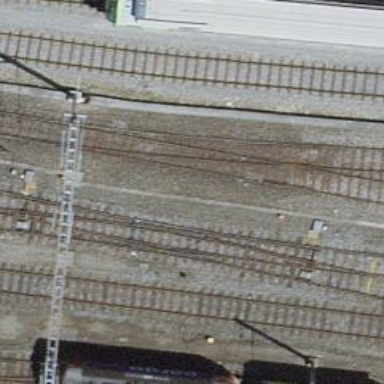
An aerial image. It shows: Rail siding with electrified tracks using contact line.